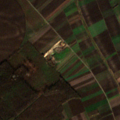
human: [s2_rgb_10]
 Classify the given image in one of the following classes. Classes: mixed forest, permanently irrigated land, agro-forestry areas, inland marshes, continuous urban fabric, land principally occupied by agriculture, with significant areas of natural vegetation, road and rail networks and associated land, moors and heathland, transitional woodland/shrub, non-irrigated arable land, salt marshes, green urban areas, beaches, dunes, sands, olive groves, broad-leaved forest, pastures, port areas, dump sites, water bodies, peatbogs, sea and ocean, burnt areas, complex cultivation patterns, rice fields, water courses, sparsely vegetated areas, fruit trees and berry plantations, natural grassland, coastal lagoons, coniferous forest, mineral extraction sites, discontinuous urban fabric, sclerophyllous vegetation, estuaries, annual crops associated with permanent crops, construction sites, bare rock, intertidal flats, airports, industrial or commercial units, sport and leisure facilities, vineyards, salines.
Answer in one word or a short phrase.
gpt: non-irrigated arable land, broad-leaved forest, transitional woodland/shrub